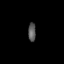
Tissue: prostate
Cell type: T cells
Senescence score: 0.3591
Nuclear area (px): 141
Mean DAPI intensity: 88.383